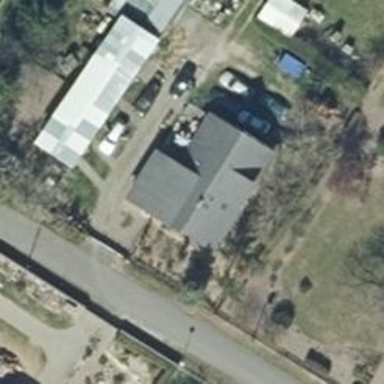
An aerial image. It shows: Building with gabled roof. The roof orientation is along the building's structure.